Field crop: maize
Growth stage: 2
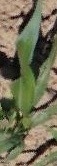
Species: maize